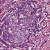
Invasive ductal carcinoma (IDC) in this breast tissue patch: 0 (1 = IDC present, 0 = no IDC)